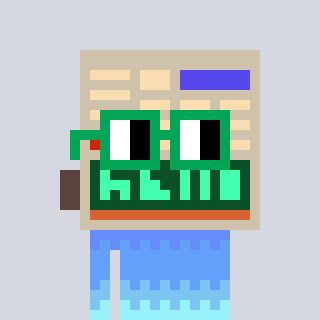
a pixel art character with square green glasses, a calculator-shaped head and a grayscale-colored body on a cool background